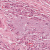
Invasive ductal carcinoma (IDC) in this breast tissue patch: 1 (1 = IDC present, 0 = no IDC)